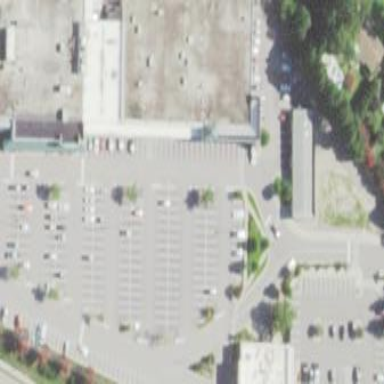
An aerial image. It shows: Retail area.